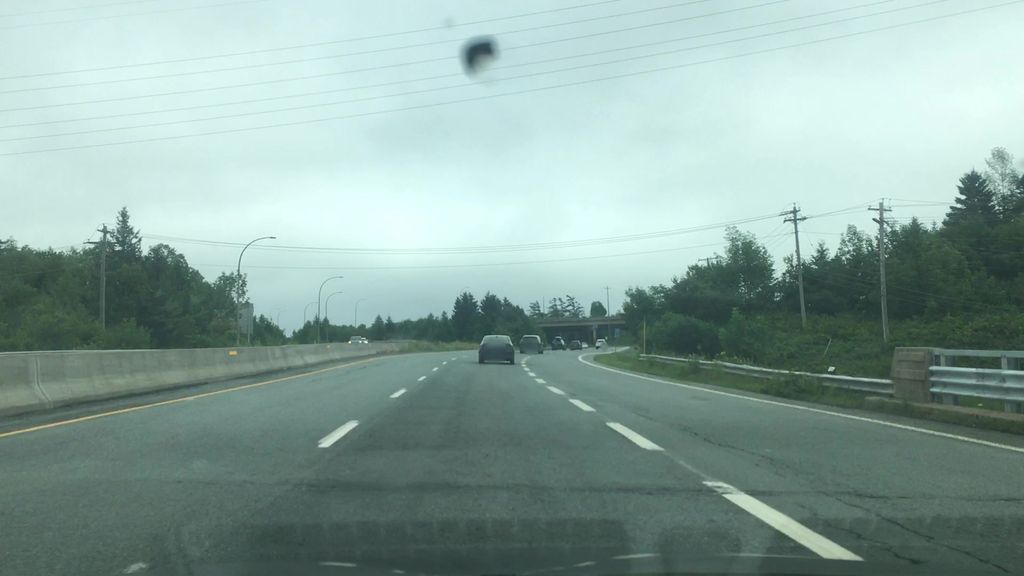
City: halifax